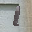
Label: 1